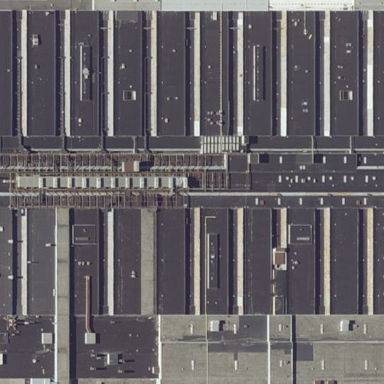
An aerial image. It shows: Industrial building.